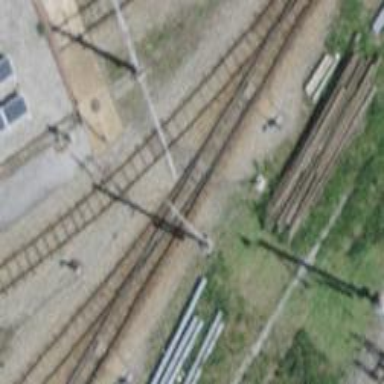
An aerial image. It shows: Railway switch.